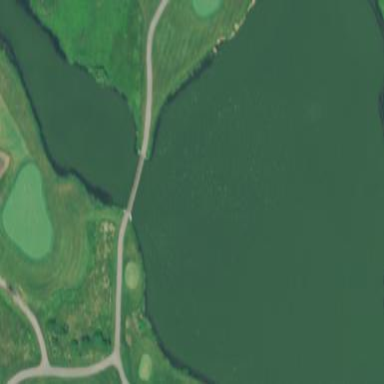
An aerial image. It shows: Water hazard in golf course. The hazard is natural water feature.